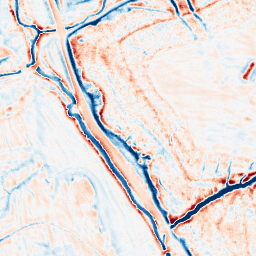
Category: edge_preserving
Decomposition family: bilateral
Decomposition parameters: d: 15
sigma_color: 150
sigma_space: 150
Upsampling method: sinc_hamming
Upsampling parameters: scale: 2
kernel_size: 16
Upsampling scale: 2